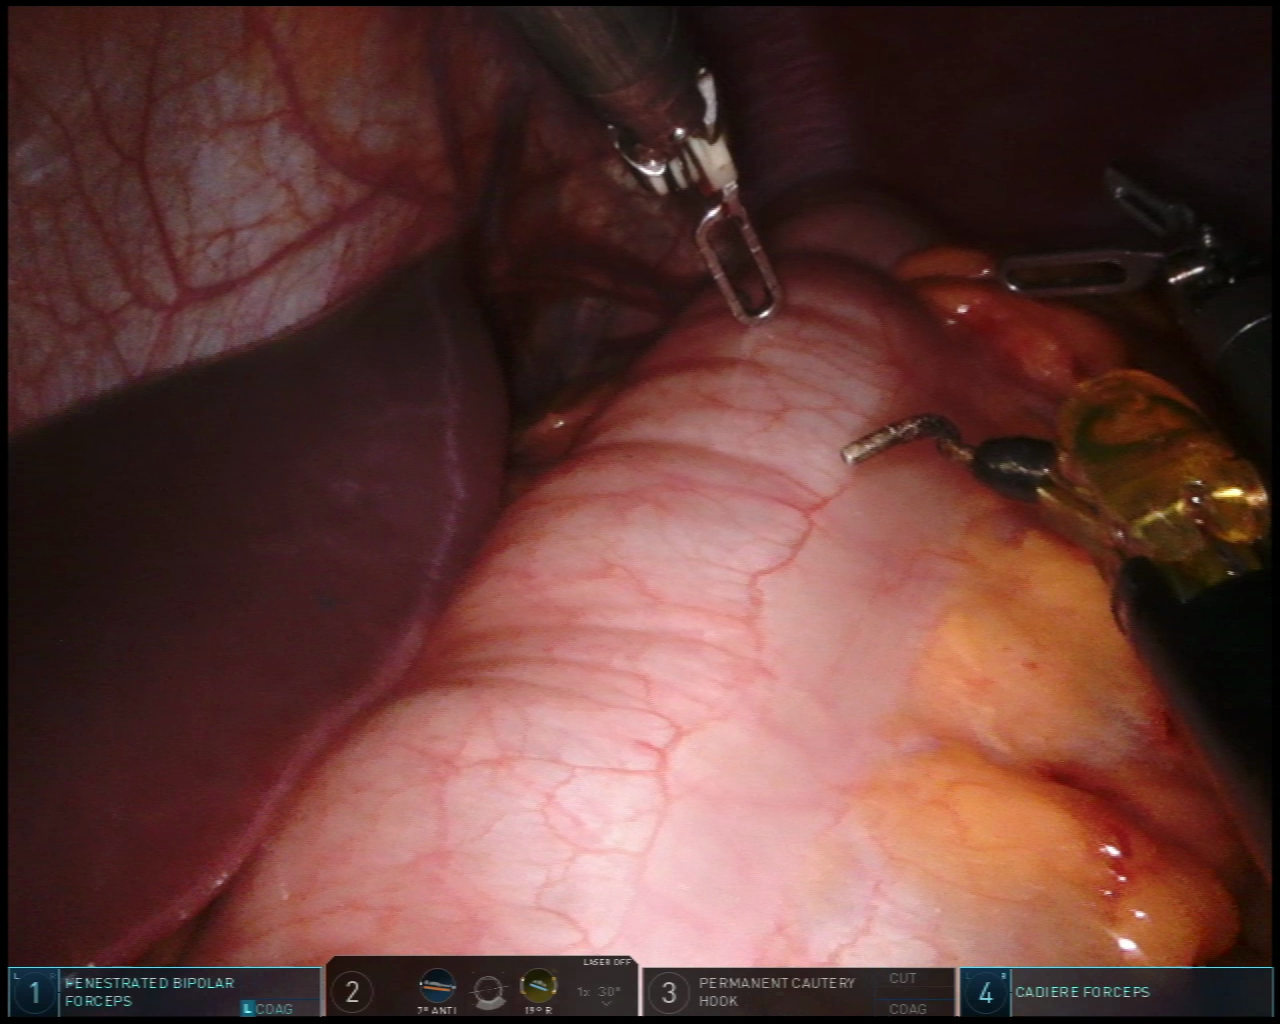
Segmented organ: liver
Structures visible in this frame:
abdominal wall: yes
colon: yes
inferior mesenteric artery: no
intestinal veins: no
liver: yes
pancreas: no
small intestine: no
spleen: no
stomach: no
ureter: no
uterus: no
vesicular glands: no